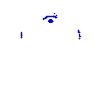
Particle: kaon